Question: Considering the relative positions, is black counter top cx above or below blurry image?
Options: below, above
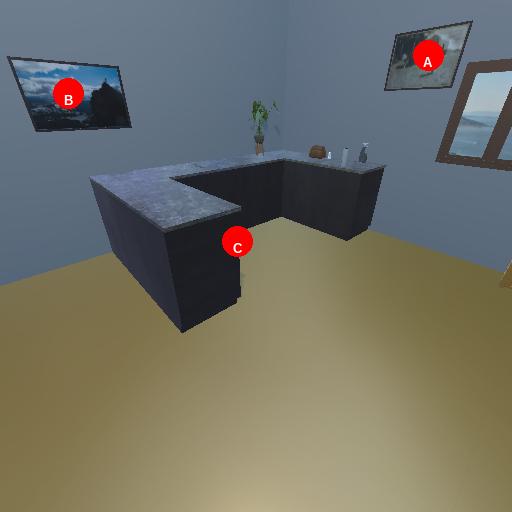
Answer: below